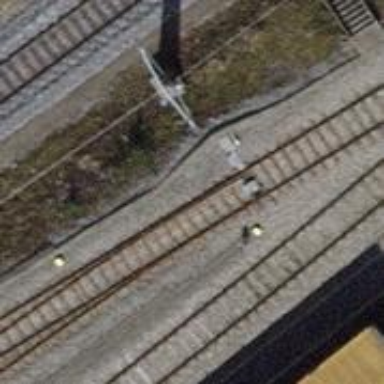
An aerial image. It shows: Railway yard with electrified tracks and single track.